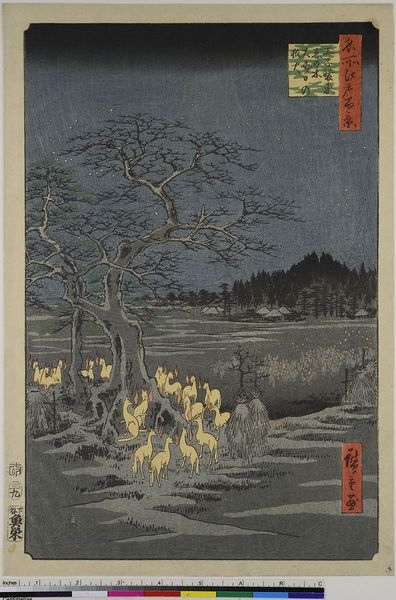
Titel: Fuchsirrlichter am Silvesterabend am Shozoku-Nesselbaum in Oji, Blatt 118 aus der Serie: 100 berühmte Ansichten von Edo
Künstler: Utagawa Hiroshige
Standort: Hamburg
Institution: Museum für Kunst und Gewerbe Hamburg
Schlagwörter: baum, blau, nacht, tiere, hügel, strauch, wald, holzschnitt, japan, herde, druckgraphik, sternenhimmel, druckgrafik, koloriert, fuchs, leuchtend, zeit, schafe, farbholzschnitt, geister, nachtbild, edo, reproduktionen, druckerzeugnisse, bäume, sträucher, enoki, kitsune